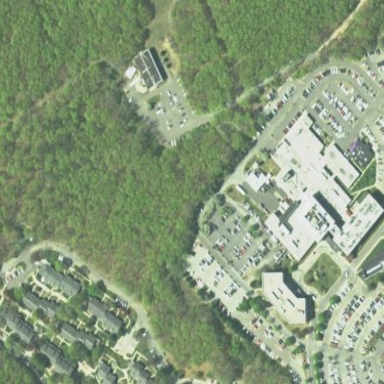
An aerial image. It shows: Hospital providing healthcare services.